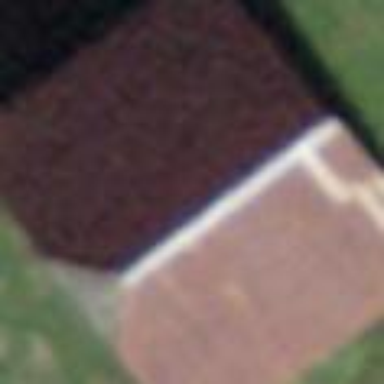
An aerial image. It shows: Rural barn.